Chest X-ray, AP view. Patient: 29 years old, sex M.
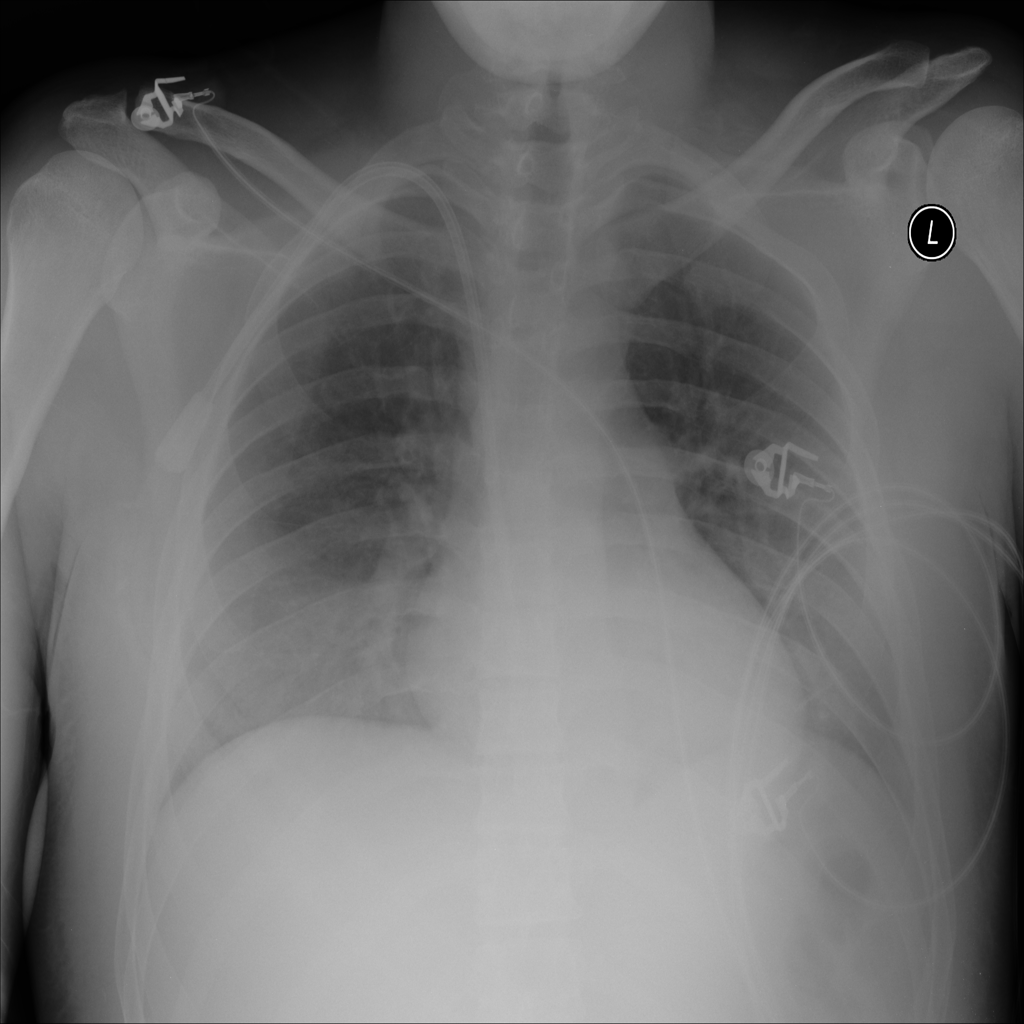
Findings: Edema